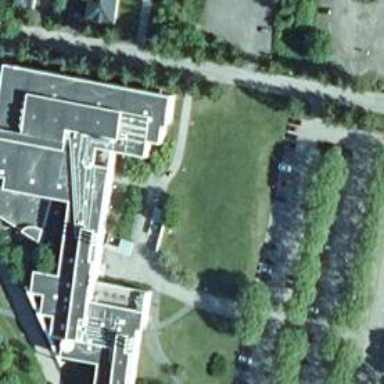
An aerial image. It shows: White university building with flat roof made of tar paper.